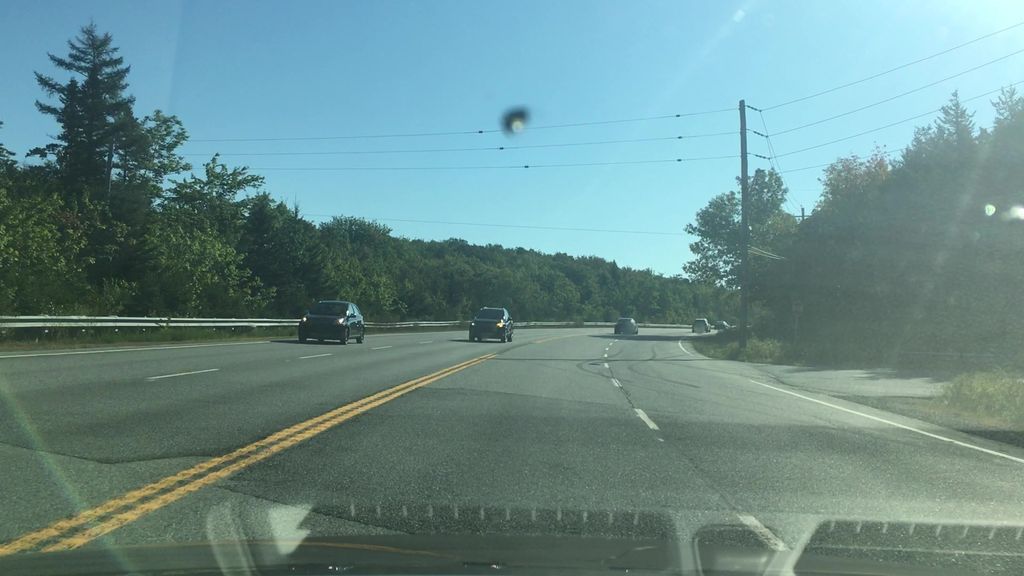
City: halifax